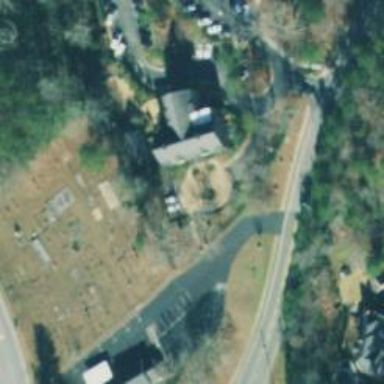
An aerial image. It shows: Cemetery.